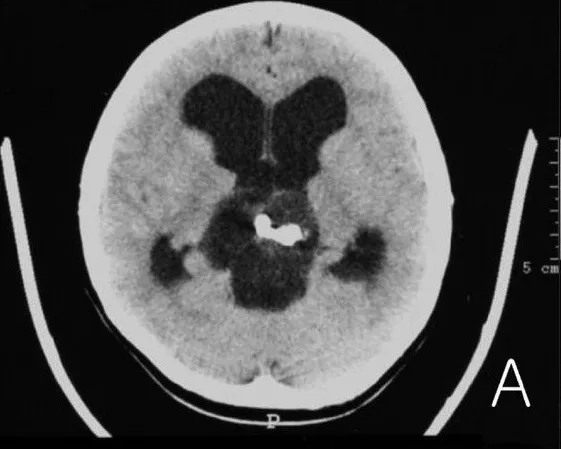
Preoperative brain computed tomography (CT) image showing a calcified cystic mass in the pineal gland (A).
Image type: radiology (ct)